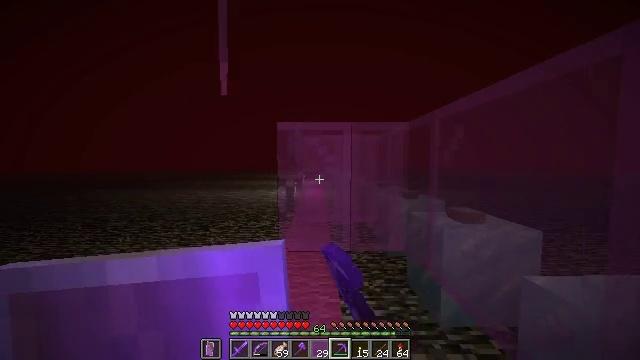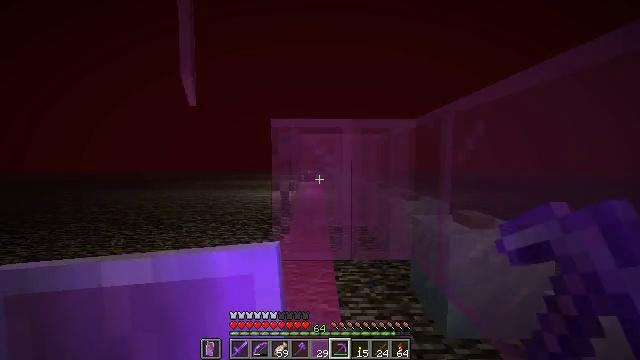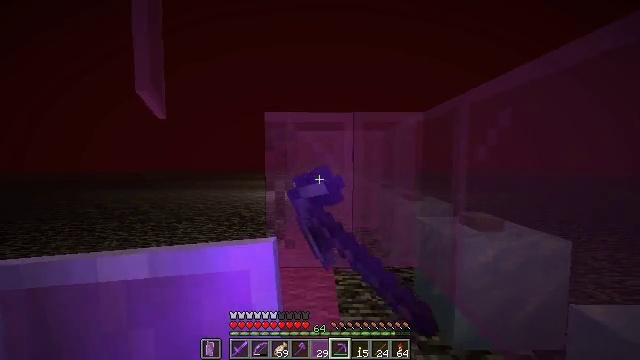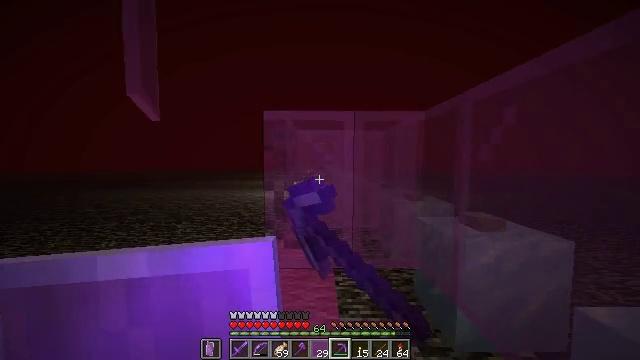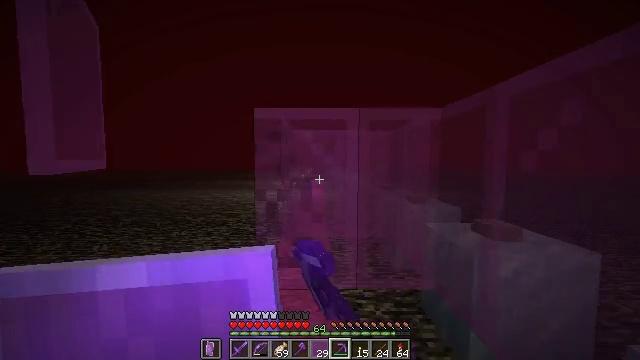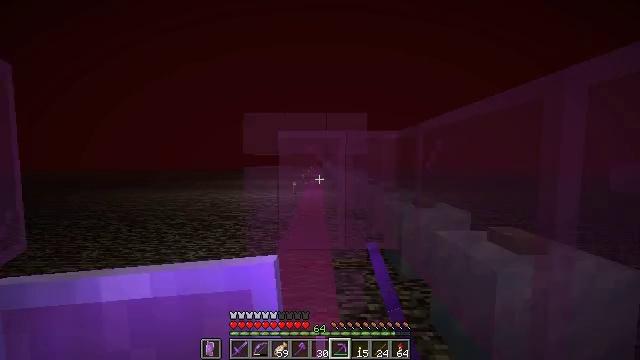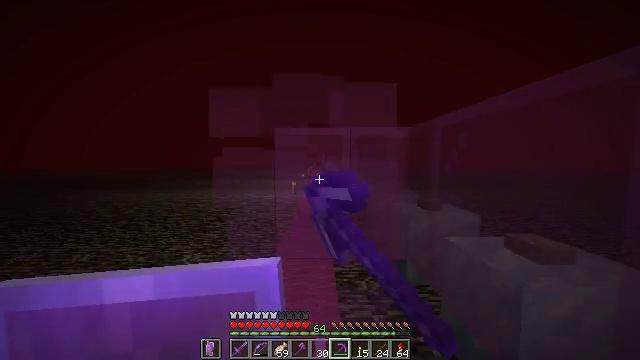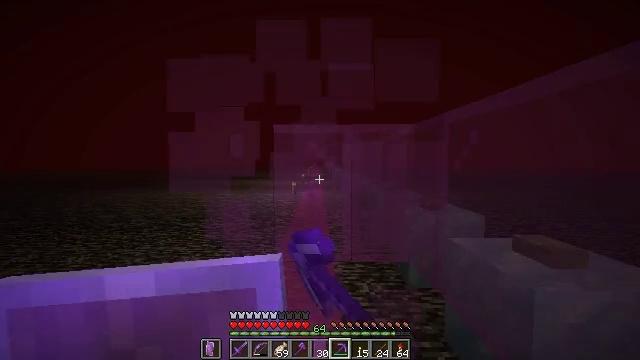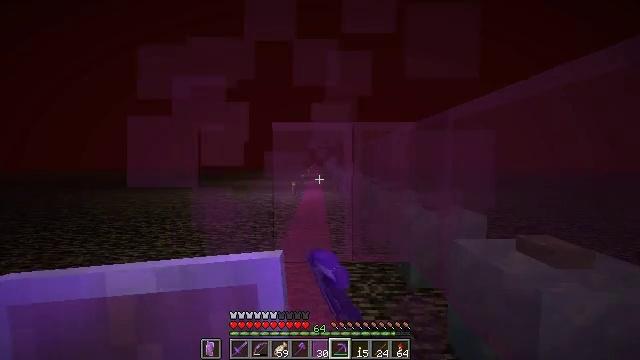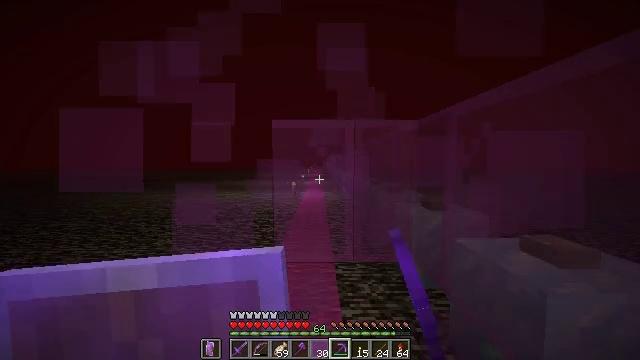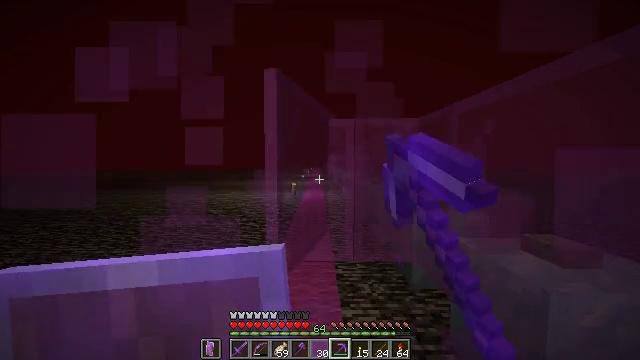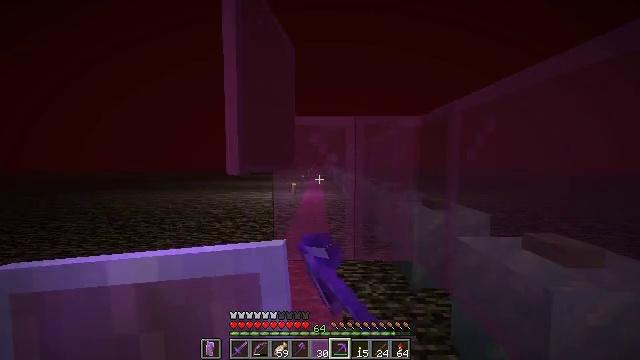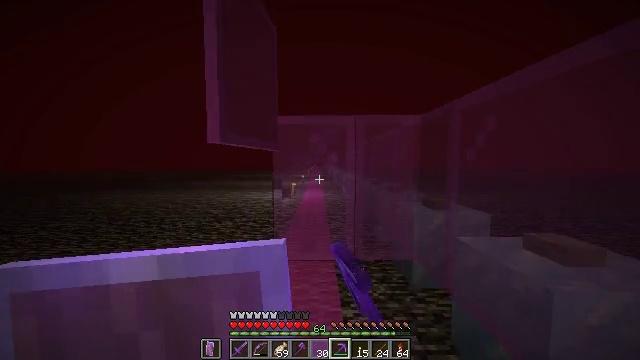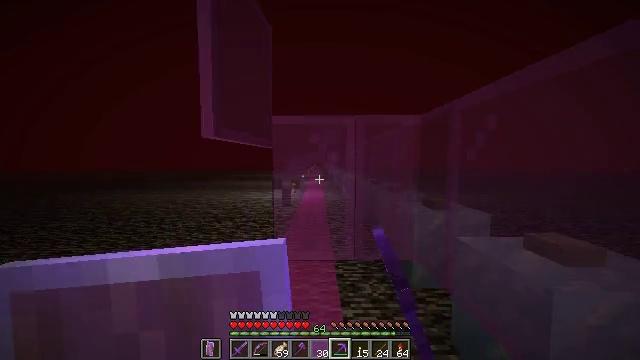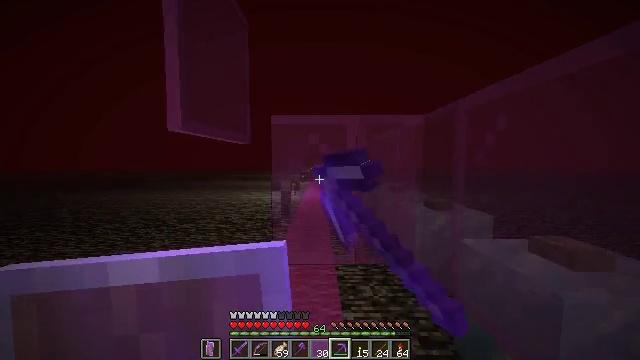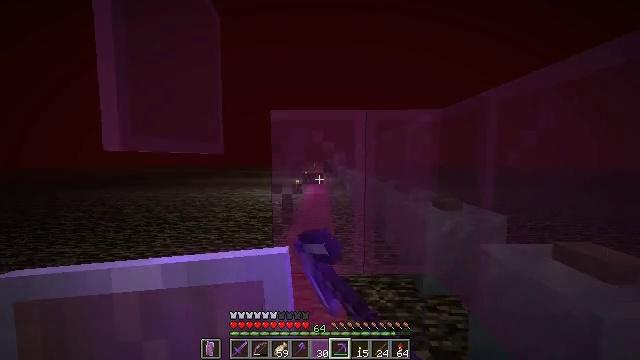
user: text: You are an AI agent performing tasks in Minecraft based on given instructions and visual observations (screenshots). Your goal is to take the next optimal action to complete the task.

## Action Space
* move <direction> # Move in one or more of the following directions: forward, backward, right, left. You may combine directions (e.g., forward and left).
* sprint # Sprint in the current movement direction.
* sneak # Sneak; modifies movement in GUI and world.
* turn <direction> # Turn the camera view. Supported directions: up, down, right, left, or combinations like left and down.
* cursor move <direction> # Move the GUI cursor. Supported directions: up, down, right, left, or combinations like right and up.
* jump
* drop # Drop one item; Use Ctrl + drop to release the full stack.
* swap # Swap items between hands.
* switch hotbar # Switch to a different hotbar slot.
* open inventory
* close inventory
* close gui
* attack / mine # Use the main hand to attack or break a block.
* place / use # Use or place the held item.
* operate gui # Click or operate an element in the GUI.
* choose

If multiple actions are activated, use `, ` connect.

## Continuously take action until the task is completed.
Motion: motion action
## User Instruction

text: Harvest the fragile magenta stained glass pane.
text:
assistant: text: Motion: move forward, attack / mine
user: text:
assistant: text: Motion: move forward, attack / mine
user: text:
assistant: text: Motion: move forward, attack / mine
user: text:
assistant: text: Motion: move forward, attack / mine
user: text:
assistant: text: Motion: move forward, attack / mine
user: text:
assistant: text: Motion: attack / mine
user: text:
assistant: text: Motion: attack / mine
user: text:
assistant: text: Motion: attack / mine
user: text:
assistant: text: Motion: attack / mine
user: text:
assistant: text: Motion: attack / mine
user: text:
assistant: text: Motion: attack / mine
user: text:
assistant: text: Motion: attack / mine
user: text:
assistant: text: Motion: attack / mine
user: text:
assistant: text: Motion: move forward, attack / mine
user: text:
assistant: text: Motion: move forward, attack / mine
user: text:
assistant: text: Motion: move forward, attack / mine
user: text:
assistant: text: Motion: move forward, attack / mine
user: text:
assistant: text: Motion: attack / mine
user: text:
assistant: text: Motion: attack / mine
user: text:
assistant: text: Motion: attack / mine
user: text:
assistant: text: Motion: attack / mine
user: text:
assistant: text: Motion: attack / mine
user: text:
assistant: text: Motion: attack / mine
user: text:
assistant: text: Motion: attack / mine
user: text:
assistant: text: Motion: attack / mine